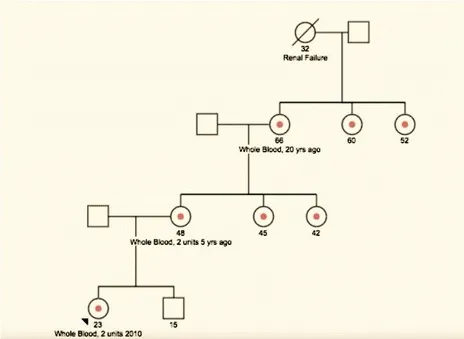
Pedigree of the affected family. Arrow indicates the patient of discussion.
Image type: chart (chart)